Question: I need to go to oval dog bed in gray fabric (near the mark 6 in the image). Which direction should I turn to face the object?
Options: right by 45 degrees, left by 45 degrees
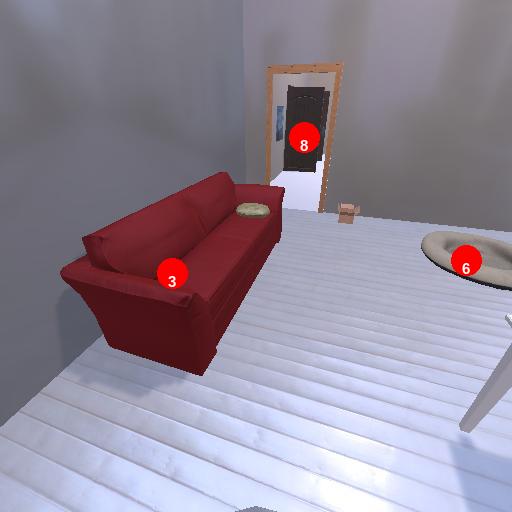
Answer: right by 45 degrees